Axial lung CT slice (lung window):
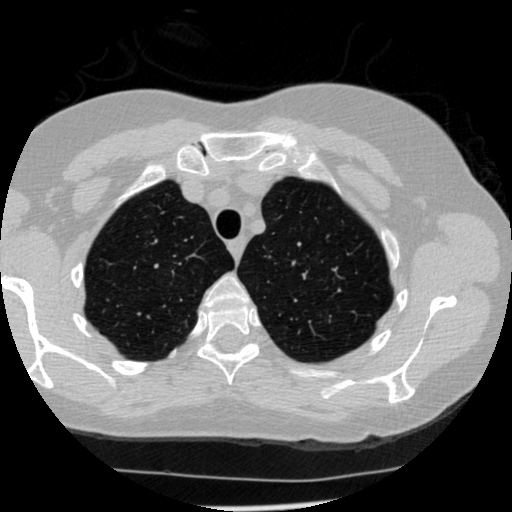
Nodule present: yes
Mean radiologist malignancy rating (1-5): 3